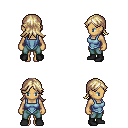
a pixel art fantasy rpg character, female body template, human, tanned skin, blue vest, teal pants, white blonde loose hair, black shoes, four views (front, back, left, right), 2x2 character sprite sheet, small pixel art, hard edges, no anti-aliasing